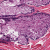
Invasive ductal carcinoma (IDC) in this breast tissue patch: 0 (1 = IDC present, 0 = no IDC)